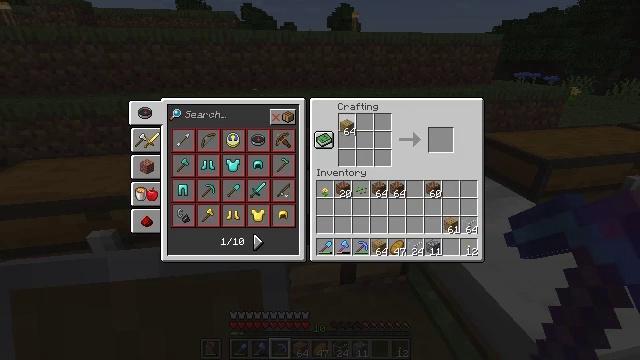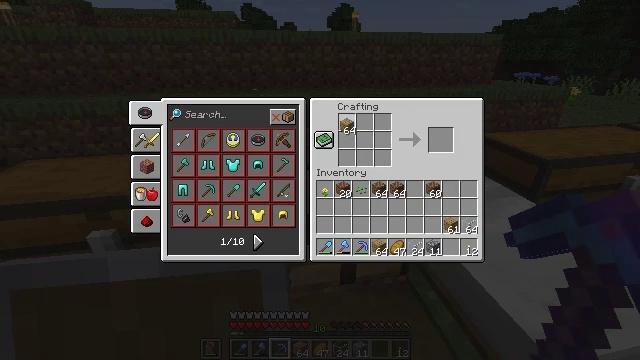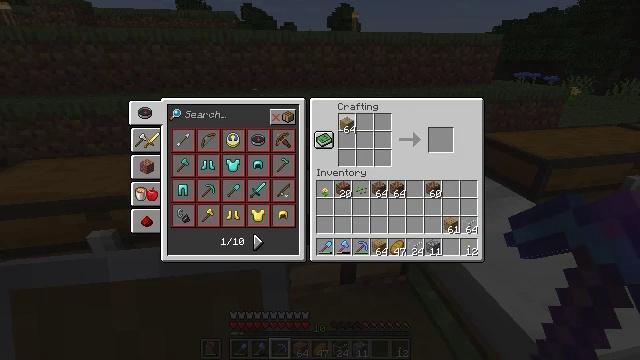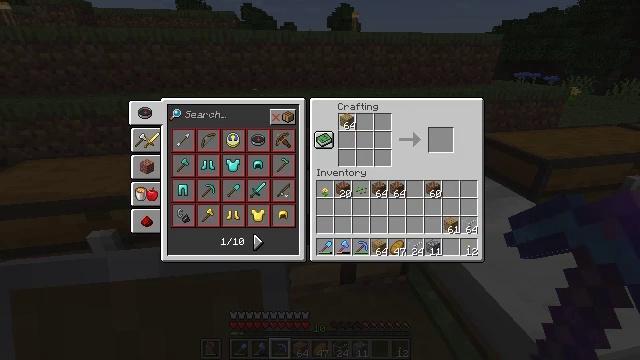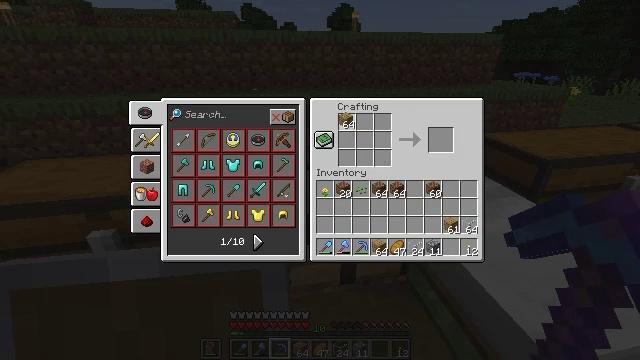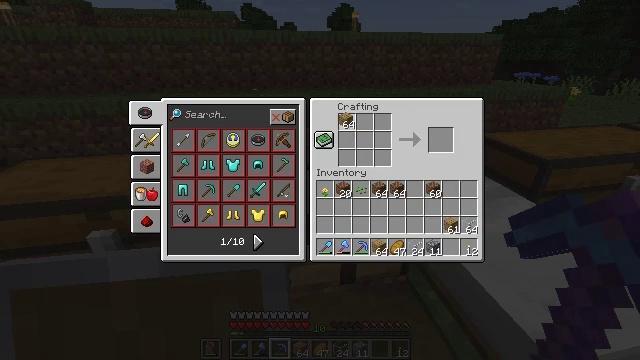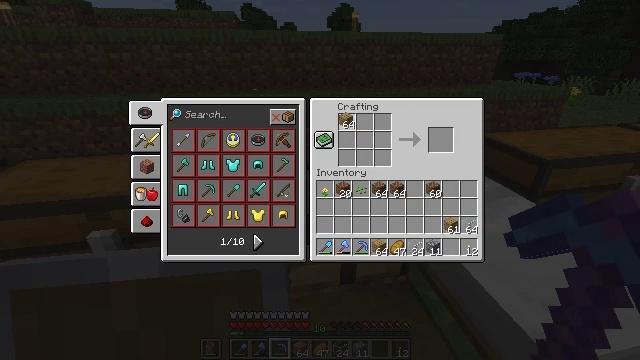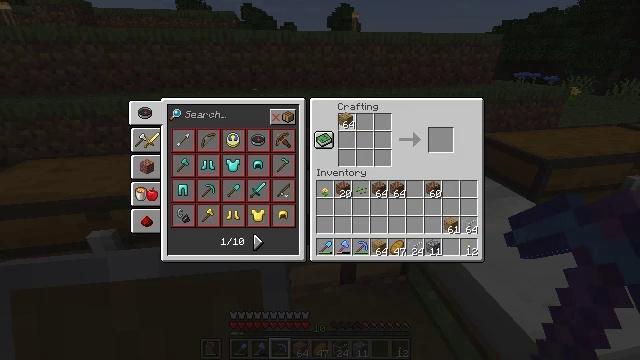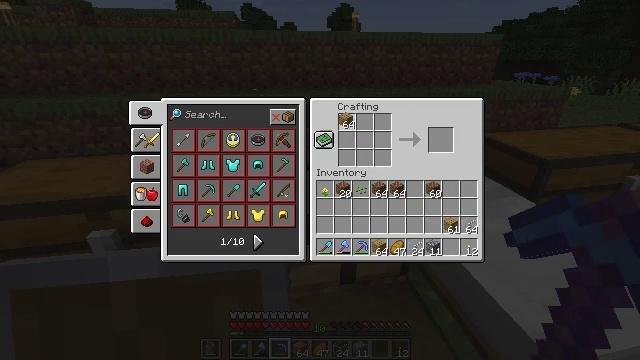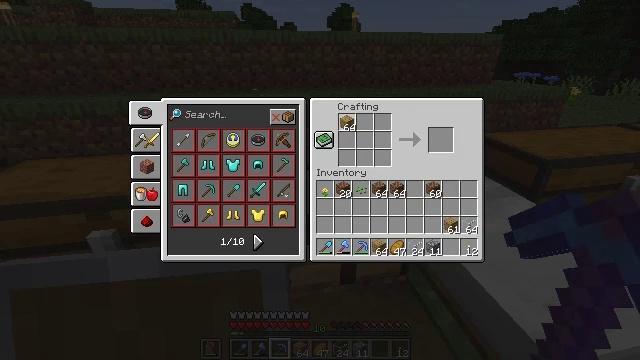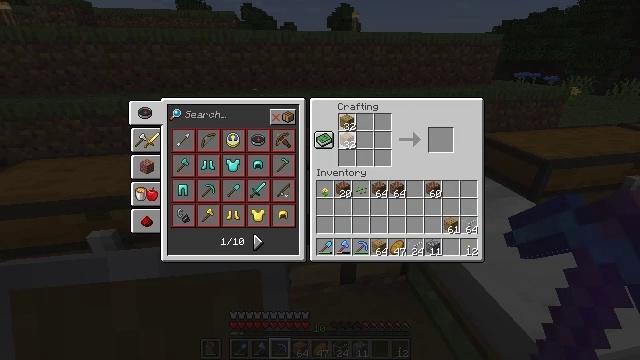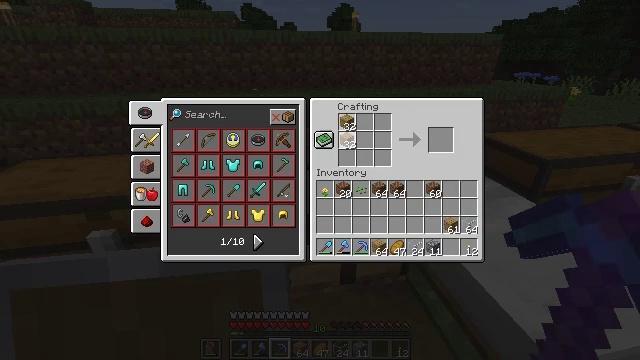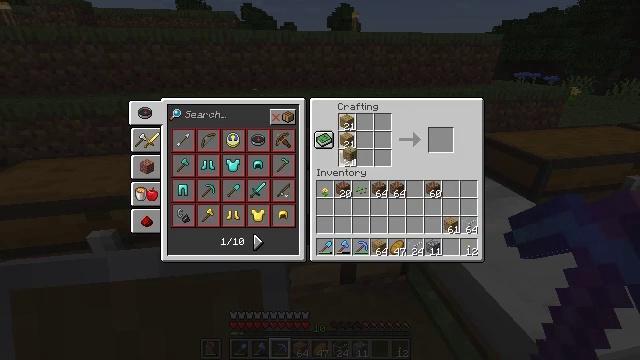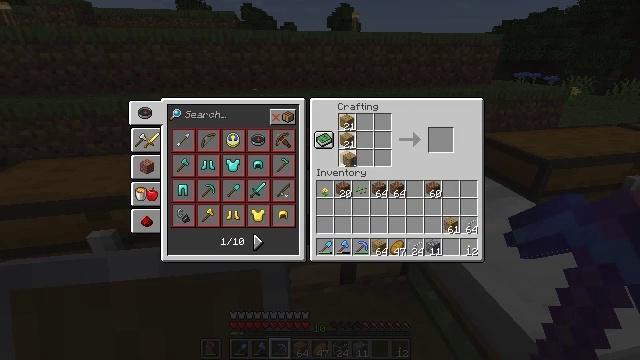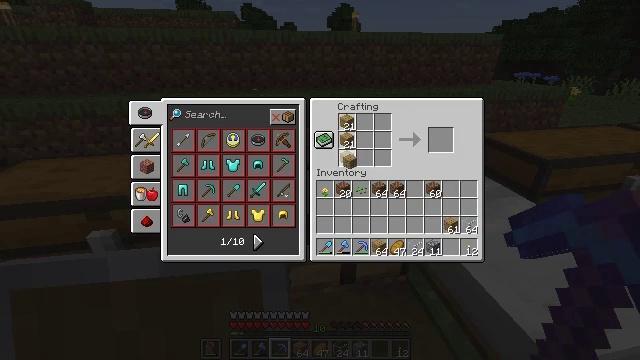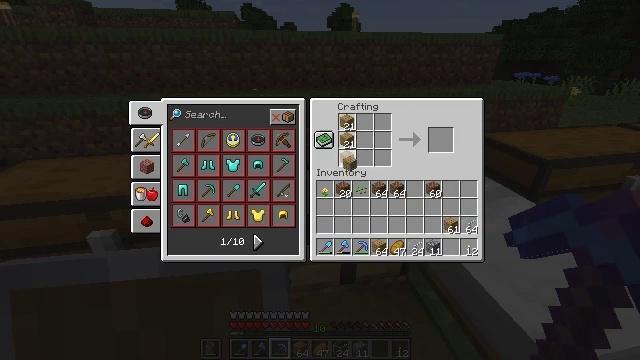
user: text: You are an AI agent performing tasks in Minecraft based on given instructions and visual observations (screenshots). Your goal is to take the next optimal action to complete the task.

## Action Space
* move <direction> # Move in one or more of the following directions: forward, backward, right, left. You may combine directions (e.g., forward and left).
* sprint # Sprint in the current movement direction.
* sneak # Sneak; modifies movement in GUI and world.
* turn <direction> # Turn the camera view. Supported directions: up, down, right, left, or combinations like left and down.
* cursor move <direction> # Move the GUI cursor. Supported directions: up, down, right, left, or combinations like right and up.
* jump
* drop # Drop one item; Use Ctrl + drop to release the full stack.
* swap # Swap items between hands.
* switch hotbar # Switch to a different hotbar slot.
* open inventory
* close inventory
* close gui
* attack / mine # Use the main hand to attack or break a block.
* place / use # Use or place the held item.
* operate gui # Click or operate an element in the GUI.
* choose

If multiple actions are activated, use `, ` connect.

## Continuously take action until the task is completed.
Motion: motion action
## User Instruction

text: Get oak stairs from the crafting table.
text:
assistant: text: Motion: sneak
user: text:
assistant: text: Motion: sneak
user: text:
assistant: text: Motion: sneak
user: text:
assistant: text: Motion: sneak
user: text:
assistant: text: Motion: sneak
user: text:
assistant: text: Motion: sneak
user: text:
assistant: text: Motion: sneak
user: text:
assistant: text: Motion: sneak, operate gui
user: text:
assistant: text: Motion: sneak, operate gui
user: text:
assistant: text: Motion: sneak, cursor move down, operate gui
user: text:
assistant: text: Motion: sneak, cursor move down, operate gui
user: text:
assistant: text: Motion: sneak, cursor move down, operate gui
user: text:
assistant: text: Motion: sneak, operate gui
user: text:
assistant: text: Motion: sneak, operate gui
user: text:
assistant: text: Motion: sneak, operate gui
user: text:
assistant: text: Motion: sneak, operate gui
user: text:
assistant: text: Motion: sneak, operate gui
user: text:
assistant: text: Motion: sneak, operate gui
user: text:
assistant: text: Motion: sneak, cursor move right, operate gui
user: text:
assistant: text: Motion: sneak, cursor move right, operate gui
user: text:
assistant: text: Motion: sneak, operate gui
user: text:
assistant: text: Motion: sneak, operate gui
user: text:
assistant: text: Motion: sneak, operate gui
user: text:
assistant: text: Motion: sneak, operate gui
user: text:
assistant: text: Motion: sneak, operate gui
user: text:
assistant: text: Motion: sneak, operate gui
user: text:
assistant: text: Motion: sneak, operate gui
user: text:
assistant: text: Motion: sneak, operate gui
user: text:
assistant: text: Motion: sneak, operate gui
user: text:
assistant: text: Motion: sneak, cursor move left and up, operate gui